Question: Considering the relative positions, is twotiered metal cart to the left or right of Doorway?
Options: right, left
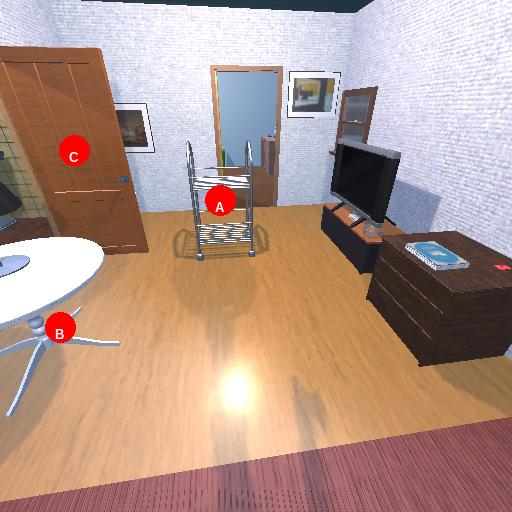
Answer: right